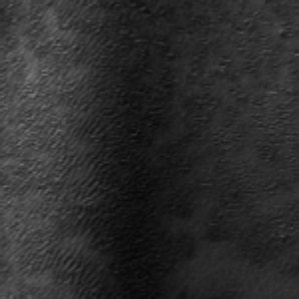
Label: frost